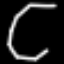
Label: octagon